Question: This is my problem in all info window I have are too big, and I like to set up at '180dp'height and '300dp' width, or warp_content instead:
I realized that the problem only occurs in version 2.2 and Android 2.3, on Android 4.1 dont have problems, and I do not try on version 3.x
I read other post that said changed the 'getInfoContent' for 'getInfoWindow', but I already have that way.

'''
<?xml version="1.0" encoding="utf-8"?>
<LinearLayout xmlns:android="http://schemas.android.com/apk/res/android"
android:layout_width="wrap_content"
android:layout_height="wrap_content"
android:background="#243439"
android:orientation="horizontal" >
<ImageView
android:id="@+id/imagen"
android:layout_width="114dp"
android:layout_weight="0.5"
android:layout_height="174dp"
android:contentDescription="@string/app_name"/>
<LinearLayout
android:layout_width="174dp"
android:layout_height="174dp"
android:orientation="vertical" >
<TextView
android:id="@+id/titulo"
android:layout_width="fill_parent"
android:layout_height="wrap_content"
android:layout_marginTop="5dp"
android:textColor="#FFFFFF"
android:gravity="center_horizontal|center"
android:textSize="17sp"
android:textStyle="bold" />
<TextView
android:id="@+id/direccion"
android:layout_width="fill_parent"
android:layout_height="wrap_content"
android:layout_marginTop="14dp"
android:textColor="#FFFFFF"
android:gravity="center_horizontal|center"
android:textSize="12sp" />
<TextView
android:id="@+id/vermas"
android:layout_width="fill_parent"
android:layout_height="match_parent"
android:textColor="#FFFFFF"
android:gravity="bottom|center_horizontal"
android:text="@string/vermas"
android:textSize="12sp" />
</LinearLayout>
</LinearLayout>
'''
'''
googlemap.setInfoWindowAdapter(new InfoWindowAdapter() {
@Override
public View getInfoWindow(Marker marker) {
View v = getLayoutInflater(null).inflate(R.layout.infowindow, null);
TextView titulo = (TextView) v.findViewById(R.id.titulo);
TextView direccion = (TextView) v.findViewById(R.id.direccion);
ImageView imagen = ((ImageView)v.findViewById(R.id.imagen));
titulo.setText(marker.getTitle());
direccion.setText(marker.getSnippet());
if(hash.get(marker) != null)
imagen.setImageDrawable(getResources().getDrawable(hash.get(marker)));
return v;
}
//..
@Override
public View getInfoContents(Marker marker) {
// TODO Auto-generated method stub
return null;
}
});
}
'''
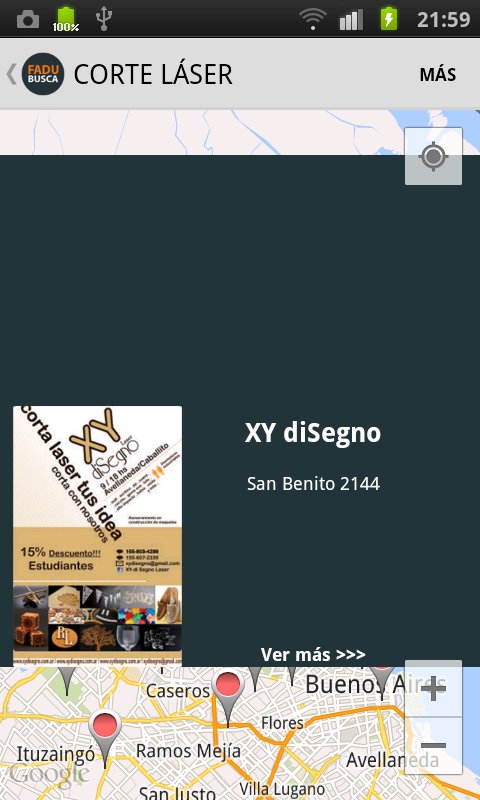
Answer: Look i post the finally code i have, i hope its helpful
'''
<?xml version="1.0" encoding="utf-8"?>
<LinearLayout xmlns:android="http://schemas.android.com/apk/res/android"
android:layout_width="294dp"
android:layout_height="180dp"
android:background="@drawable/rectangle_infowindow"
android:gravity="center"
android:orientation="horizontal" >
<ImageView
android:id="@+id/imagen"
android:layout_width="114dp"
android:layout_height="174dp"
android:contentDescription="@string/app_name"/>
<LinearLayout
android:layout_width="174dp"
android:layout_height="174dp"
android:orientation="vertical" >
<TextView
android:id="@+id/titulo"
android:layout_width="fill_parent"
android:layout_height="wrap_content"
android:layout_marginTop="5dp"
android:textColor="#FFFFFF"
android:gravity="center_horizontal|center"
android:textSize="17sp"
android:textStyle="bold" />
<TextView
android:id="@+id/direccion"
android:layout_width="fill_parent"
android:layout_height="wrap_content"
android:layout_marginTop="14dp"
android:textColor="#FFFFFF"
android:gravity="center_horizontal|center"
android:textSize="12sp" />
<TextView
android:id="@+id/vermas"
android:layout_width="fill_parent"
android:layout_height="match_parent"
android:textColor="#FFFFFF"
android:gravity="bottom|center_horizontal"
android:text="@string/vermas"
android:textSize="12sp" />
</LinearLayout>
</LinearLayout>
'''
'''
import java.util.HashMap;
import android.content.Intent;
import android.os.Bundle;
import android.support.v4.app.Fragment;
import android.view.LayoutInflater;
import android.view.View;
import android.view.ViewGroup;
import android.widget.ImageView;
import android.widget.TextView;
import com.actionbarsherlock.app.SherlockFragment;
import com.google.android.gms.maps.CameraUpdate;
import com.google.android.gms.maps.CameraUpdateFactory;
import com.google.android.gms.maps.GoogleMap;
import com.google.android.gms.maps.GoogleMap.InfoWindowAdapter;
import com.google.android.gms.maps.GoogleMap.OnInfoWindowClickListener;
import com.google.android.gms.maps.SupportMapFragment;
import com.google.android.gms.maps.model.BitmapDescriptorFactory;
import com.google.android.gms.maps.model.LatLng;
import com.google.android.gms.maps.model.Marker;
import com.google.android.gms.maps.model.MarkerOptions;
public class Fragment3 extends SherlockFragment {
//create hashmap
private HashMap<Marker, Integer> hash = new HashMap<Marker, Integer>();
private HashMap<Marker, Class<?>> hashclass = new HashMap<Marker, Class<?>>();
@Override
public View onCreateView(LayoutInflater inflater, ViewGroup container,Bundle savedInstanceState) {
View rootView = inflater.inflate(R.layout.fragment3, null);
return rootView;
}
@Override
public void onViewCreated(View v, Bundle savedInstanceState){
super.onViewCreated(v, savedInstanceState);
final LatLng Initial = new LatLng(-34.673009, -58.474111);
final LatLng FADU = new LatLng(-34.542163, -58.443716);
final LatLng UNO = new LatLng(-34.533721, -58.508304);
final LatLng DOSa = new LatLng(-34.664732, -58.360914);
final LatLng DOSb = new LatLng(-34.620405, -58.371846);
GoogleMap googlemap;
googlemap = ((SupportMapFragment) getFragmentManager().findFragmentById(R.id.map3)).getMap();
googlemap.setMyLocationEnabled(true);
googlemap.setMapType(GoogleMap.MAP_TYPE_NORMAL);
CameraUpdate update = CameraUpdateFactory.newLatLngZoom(Initial, 10);
googlemap.animateCamera(update);
//modify
Marker marker1 = googlemap.addMarker(new MarkerOptions().position(FADU).title("FADU").snippet("Facultad de Arquitectura, Diseno y Urbanismo").icon(BitmapDescriptorFactory.fromResource(R.drawable.marker1)));
hash.put(marker1, R.drawable.logo);
hashclass.put(marker1, Contacto.class);
googlemap.setOnInfoWindowClickListener(new OnInfoWindowClickListener(){
@Override
public void onInfoWindowClick(Marker marker) {
// TODO Auto-generated method stub
Class<?> cls = hashclass.get(marker);
Intent i = new Intent(getActivity(), cls);
startActivity(i);
}
});
googlemap.setInfoWindowAdapter(new InfoWindowAdapter() {
@Override
public View getInfoWindow(Marker marker) {
View v = getLayoutInflater(null).inflate(R.layout.infowindow, null);
TextView titulo = (TextView) v.findViewById(R.id.titulo);
TextView direccion = (TextView) v.findViewById(R.id.direccion);
ImageView imagen = ((ImageView)v.findViewById(R.id.imagen));
titulo.setText(marker.getTitle());
direccion.setText(marker.getSnippet());
if(hash.get(marker) != null)
imagen.setImageDrawable(getResources().getDrawable(hash.get(marker)));
return v;
}
//..
@Override
public View getInfoContents(Marker marker) {
// TODO Auto-generated method stub
return null;
}
});
}
@Override
public void onPause() {
super.onPause();
}
@Override
public void onDestroyView() {
super.onDestroyView();
Fragment fragment = (getFragmentManager().findFragmentById(R.id.map3));
if (fragment != null){
getActivity().getSupportFragmentManager().beginTransaction()
.remove(fragment)
.commit();
}
}
}
'''
and the :
'''
<RelativeLayout xmlns:android="http://schemas.android.com/apk/res/android"
xmlns:tools="http://schemas.android.com/tools"
android:layout_width="match_parent"
android:layout_height="match_parent" >
<fragment
android:id="@+id/map3"
android:layout_width="match_parent"
android:layout_height="match_parent"
class="com.google.android.gms.maps.SupportMapFragment"/>
</RelativeLayout>
'''